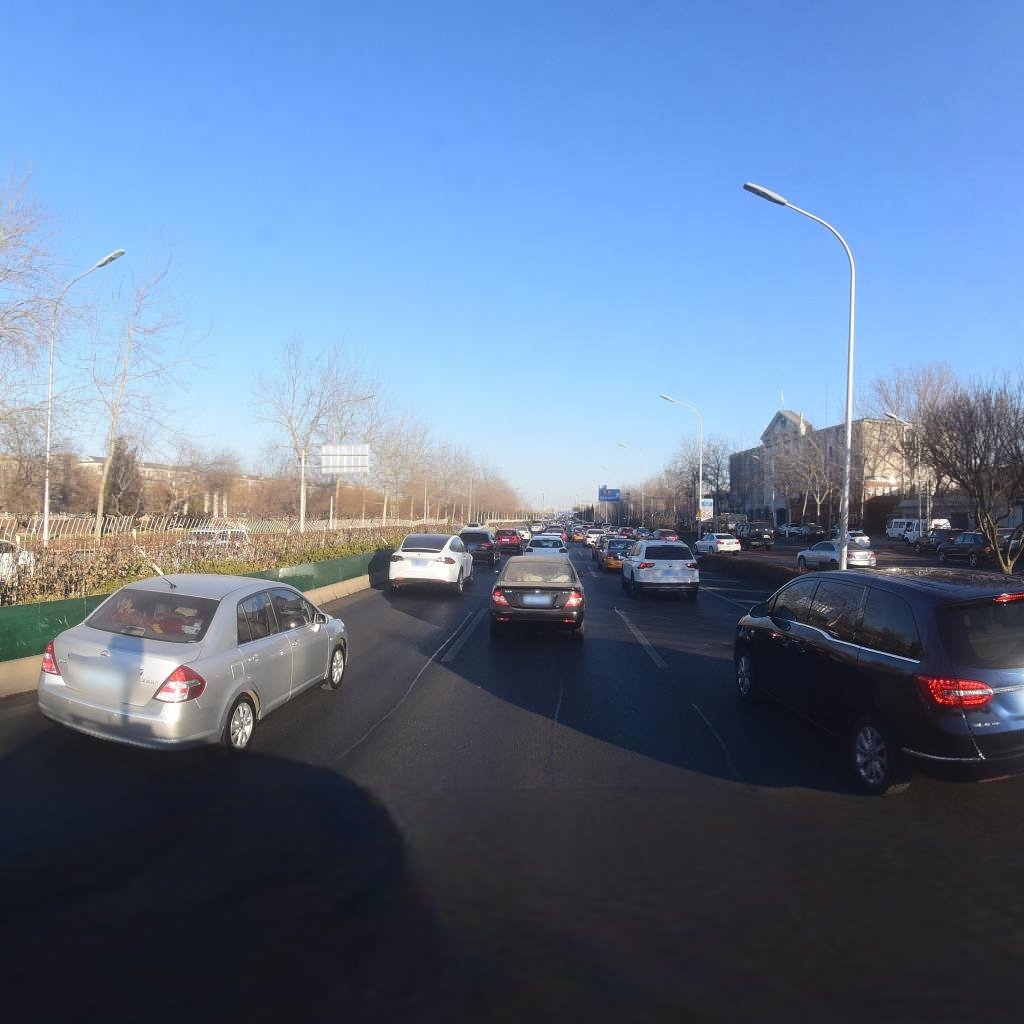
Region: Dongcheng
Road damage annotations: longitudinal patch, longitudinal patch, longitudinal patch